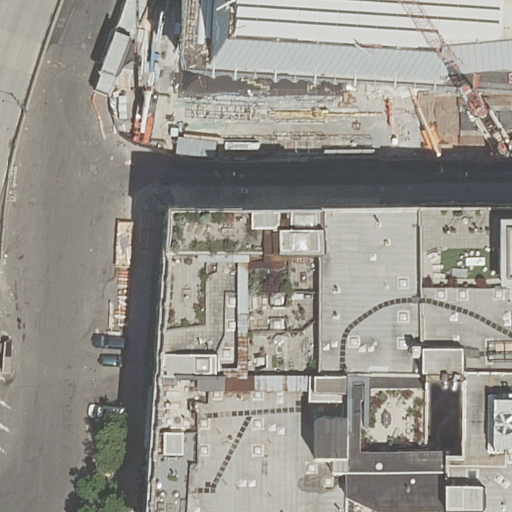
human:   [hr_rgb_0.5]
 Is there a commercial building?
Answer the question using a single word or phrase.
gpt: no

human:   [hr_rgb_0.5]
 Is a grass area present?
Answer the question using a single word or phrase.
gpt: yes

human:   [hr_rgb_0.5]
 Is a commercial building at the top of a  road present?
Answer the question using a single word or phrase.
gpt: no

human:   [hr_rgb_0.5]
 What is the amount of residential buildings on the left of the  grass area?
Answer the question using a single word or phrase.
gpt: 0

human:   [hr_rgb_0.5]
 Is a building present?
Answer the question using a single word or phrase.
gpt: yes

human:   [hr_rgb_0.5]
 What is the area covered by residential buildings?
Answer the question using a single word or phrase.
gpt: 4433m2

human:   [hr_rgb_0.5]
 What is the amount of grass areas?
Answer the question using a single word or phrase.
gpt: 1

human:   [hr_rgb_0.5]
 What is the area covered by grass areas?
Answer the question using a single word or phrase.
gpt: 167m2

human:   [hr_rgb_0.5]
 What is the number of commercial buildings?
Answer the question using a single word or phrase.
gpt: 0

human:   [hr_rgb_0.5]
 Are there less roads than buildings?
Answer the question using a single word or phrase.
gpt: no

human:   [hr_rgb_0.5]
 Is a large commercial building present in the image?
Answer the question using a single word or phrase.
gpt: no

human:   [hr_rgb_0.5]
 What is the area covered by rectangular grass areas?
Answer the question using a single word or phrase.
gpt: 0m2

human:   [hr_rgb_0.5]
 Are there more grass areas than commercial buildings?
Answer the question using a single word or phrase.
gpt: yes

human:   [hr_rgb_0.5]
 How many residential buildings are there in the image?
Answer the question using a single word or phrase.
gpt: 2

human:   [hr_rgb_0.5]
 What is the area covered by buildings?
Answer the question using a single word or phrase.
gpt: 4433m2

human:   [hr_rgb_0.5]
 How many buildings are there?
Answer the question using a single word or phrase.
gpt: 2

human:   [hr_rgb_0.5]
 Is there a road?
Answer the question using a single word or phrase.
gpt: yes

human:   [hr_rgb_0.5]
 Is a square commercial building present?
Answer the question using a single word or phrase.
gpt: no

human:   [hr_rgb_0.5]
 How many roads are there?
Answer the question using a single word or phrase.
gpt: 7

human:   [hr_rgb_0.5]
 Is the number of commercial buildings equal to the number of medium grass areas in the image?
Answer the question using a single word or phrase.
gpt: no

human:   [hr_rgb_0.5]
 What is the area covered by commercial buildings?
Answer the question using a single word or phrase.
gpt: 0m2

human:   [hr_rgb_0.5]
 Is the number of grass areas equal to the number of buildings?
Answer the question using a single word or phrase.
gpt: no

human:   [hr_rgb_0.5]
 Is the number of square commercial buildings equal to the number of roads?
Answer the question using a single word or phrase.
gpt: no

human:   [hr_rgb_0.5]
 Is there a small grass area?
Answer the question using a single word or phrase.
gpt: no

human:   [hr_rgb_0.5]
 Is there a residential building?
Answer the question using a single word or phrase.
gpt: yes

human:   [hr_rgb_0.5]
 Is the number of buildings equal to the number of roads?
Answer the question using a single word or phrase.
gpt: no

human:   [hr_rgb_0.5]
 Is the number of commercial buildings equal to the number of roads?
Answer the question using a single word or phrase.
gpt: no

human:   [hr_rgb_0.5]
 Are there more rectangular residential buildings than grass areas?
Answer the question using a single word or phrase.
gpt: no

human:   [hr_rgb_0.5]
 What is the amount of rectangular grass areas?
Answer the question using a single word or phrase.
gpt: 0

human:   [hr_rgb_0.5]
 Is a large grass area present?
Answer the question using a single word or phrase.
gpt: no

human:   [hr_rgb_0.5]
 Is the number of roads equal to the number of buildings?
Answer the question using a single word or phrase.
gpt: no

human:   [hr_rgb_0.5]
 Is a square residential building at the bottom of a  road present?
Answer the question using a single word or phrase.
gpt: no

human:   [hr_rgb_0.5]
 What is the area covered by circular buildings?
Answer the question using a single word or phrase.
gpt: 0m2

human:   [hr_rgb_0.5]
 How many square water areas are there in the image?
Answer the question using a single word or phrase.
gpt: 0

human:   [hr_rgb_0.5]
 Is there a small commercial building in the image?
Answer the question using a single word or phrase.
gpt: no

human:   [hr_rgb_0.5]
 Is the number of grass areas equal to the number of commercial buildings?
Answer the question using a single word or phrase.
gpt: no

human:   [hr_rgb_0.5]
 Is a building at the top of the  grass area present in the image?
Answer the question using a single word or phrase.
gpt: yes

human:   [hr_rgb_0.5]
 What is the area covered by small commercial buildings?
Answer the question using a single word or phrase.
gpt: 0m2

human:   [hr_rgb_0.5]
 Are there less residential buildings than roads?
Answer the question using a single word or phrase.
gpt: yes

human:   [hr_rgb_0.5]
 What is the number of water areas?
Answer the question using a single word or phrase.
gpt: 0

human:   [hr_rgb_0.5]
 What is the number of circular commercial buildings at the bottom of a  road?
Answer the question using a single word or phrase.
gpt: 0

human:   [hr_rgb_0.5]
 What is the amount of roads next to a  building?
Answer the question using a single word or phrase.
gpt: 7

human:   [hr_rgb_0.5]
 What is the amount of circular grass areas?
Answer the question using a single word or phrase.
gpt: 0

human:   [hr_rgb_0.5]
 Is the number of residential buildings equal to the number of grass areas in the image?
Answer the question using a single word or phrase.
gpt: no

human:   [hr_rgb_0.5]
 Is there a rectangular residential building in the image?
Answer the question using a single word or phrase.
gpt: yes

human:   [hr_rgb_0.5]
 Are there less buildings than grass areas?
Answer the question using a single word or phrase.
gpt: no

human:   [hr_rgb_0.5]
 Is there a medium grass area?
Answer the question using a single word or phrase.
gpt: yes

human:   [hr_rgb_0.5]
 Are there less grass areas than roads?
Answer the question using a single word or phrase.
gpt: yes

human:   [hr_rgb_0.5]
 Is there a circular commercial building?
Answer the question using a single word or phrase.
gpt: no

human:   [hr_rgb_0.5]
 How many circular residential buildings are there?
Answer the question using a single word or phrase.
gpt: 0

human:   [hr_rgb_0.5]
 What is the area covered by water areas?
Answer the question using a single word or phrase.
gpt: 0m2

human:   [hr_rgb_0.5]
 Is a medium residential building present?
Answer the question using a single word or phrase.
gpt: no

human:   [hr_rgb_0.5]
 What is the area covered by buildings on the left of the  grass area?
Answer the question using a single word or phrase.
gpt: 0m2

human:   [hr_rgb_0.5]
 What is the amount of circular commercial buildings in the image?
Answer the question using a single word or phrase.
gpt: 0

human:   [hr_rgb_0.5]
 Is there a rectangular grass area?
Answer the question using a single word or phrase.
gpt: no

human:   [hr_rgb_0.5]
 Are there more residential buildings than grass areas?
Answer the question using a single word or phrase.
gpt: yes

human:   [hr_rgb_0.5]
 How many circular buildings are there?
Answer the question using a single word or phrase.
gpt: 0

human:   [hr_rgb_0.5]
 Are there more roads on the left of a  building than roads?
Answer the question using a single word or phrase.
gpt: no

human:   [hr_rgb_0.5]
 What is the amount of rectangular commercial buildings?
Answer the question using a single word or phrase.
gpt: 0

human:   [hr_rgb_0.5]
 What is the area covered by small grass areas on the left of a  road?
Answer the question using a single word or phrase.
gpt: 0m2

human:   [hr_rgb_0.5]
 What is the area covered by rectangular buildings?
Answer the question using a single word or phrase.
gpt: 758m2

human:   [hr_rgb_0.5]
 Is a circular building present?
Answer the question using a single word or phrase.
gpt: no

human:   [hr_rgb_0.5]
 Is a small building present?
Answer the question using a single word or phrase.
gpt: no

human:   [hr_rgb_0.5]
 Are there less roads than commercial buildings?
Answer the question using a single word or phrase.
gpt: no